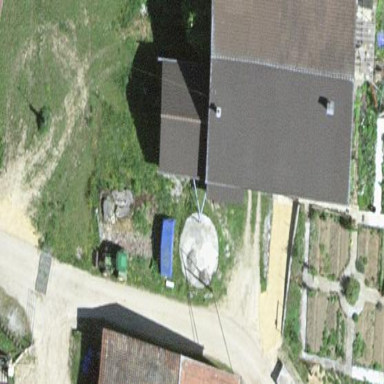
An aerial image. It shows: Farm building.